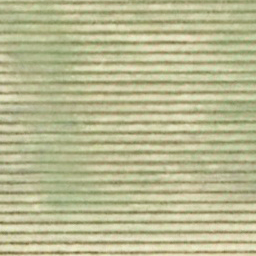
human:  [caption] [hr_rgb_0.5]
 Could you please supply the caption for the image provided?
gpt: It is a piece of cropland .

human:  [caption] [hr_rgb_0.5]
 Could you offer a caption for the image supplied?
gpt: It is a piece of farmland .

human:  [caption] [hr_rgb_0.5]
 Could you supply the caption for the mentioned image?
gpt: There is a piece of cropland .

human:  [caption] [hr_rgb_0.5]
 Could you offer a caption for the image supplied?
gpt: There is a piece of farmland .

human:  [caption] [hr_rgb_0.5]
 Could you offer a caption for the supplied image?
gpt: Here is a piece of farmland .